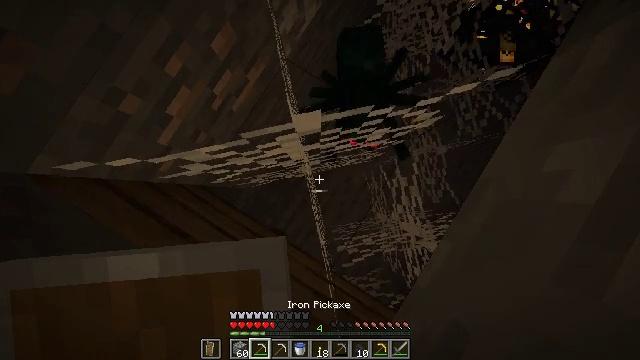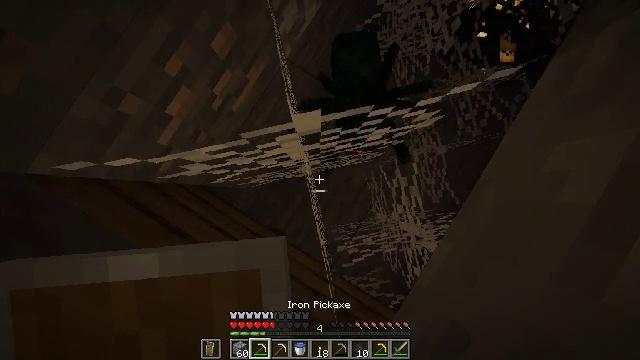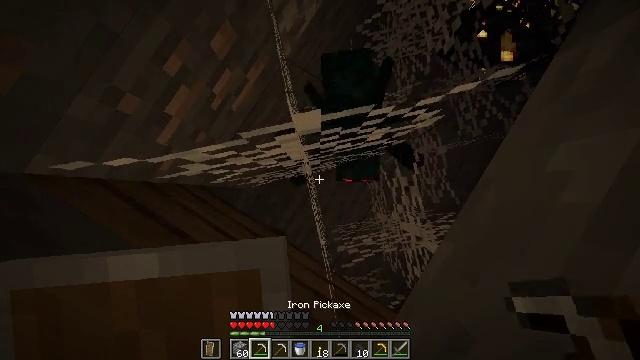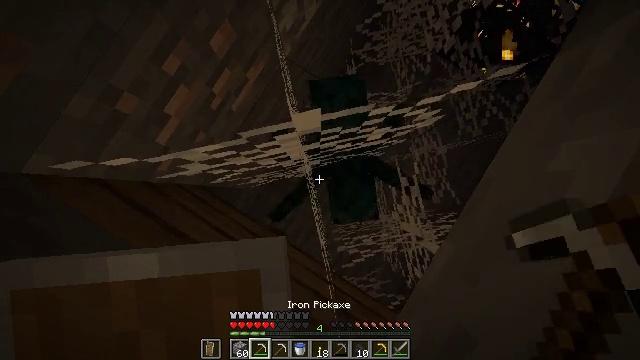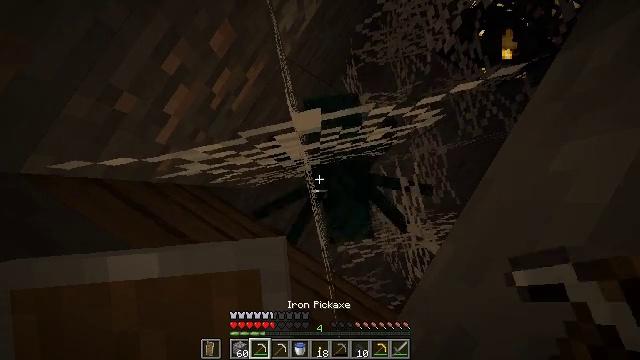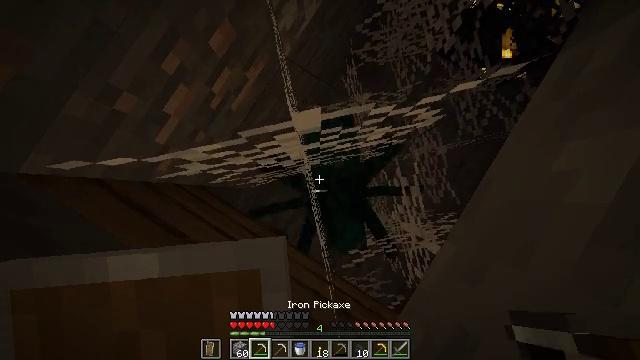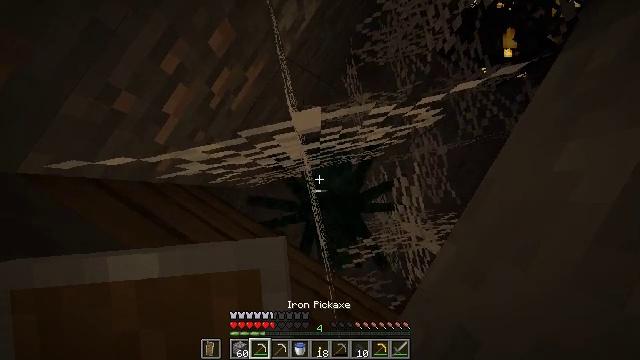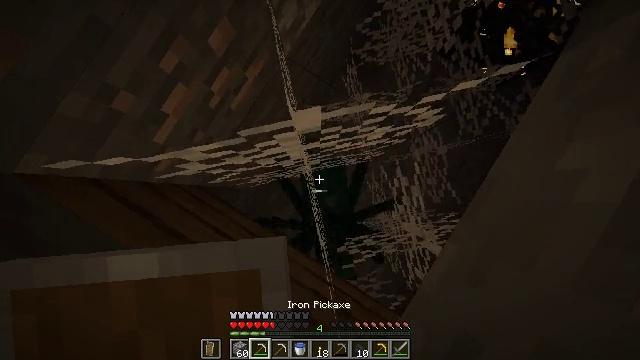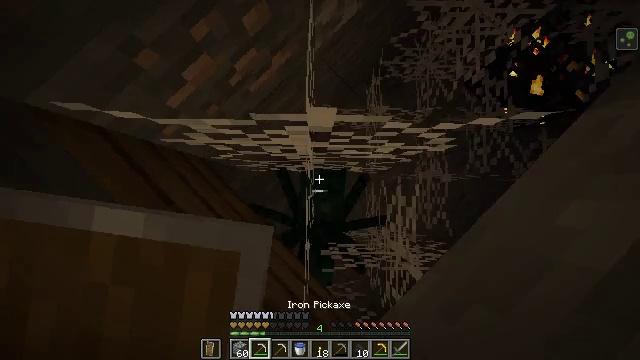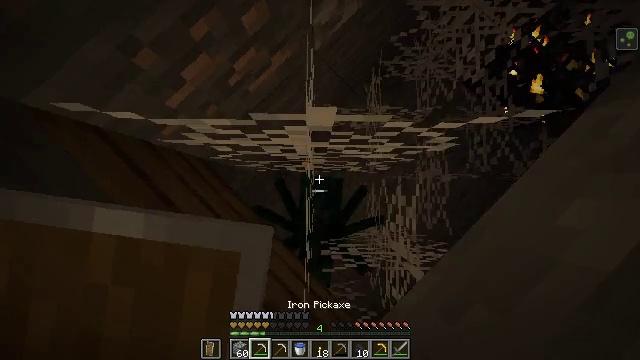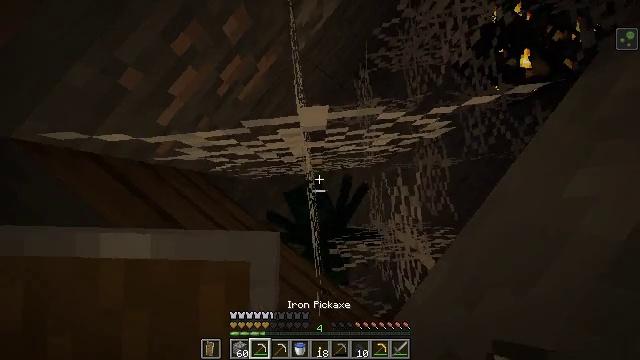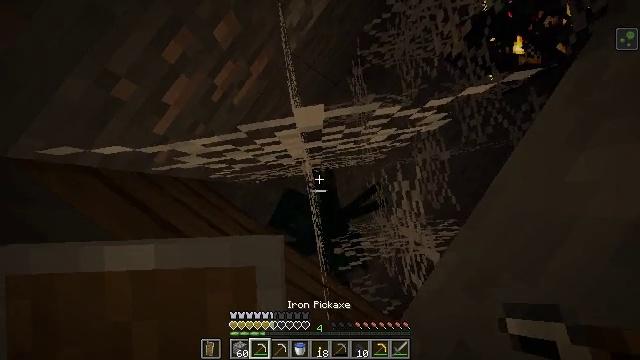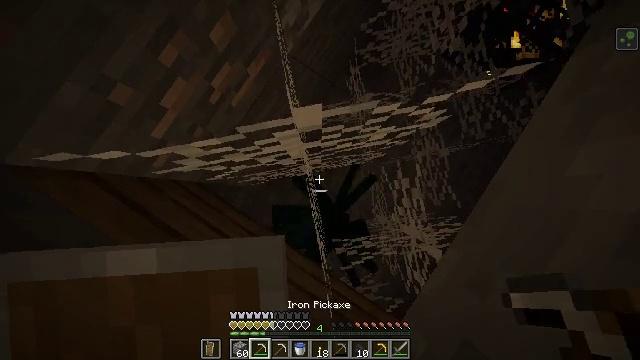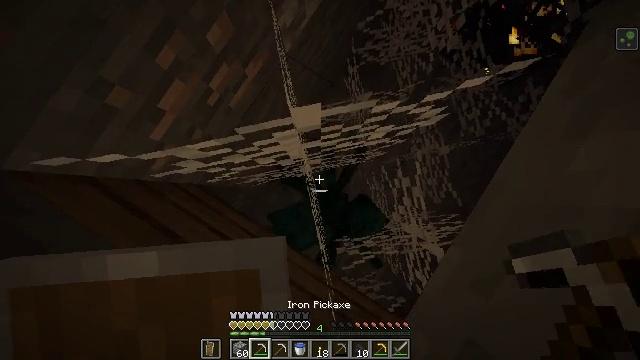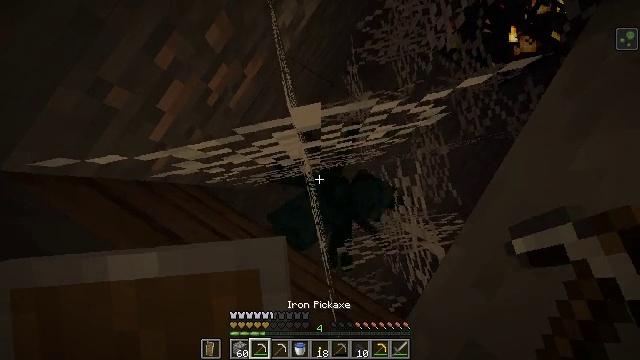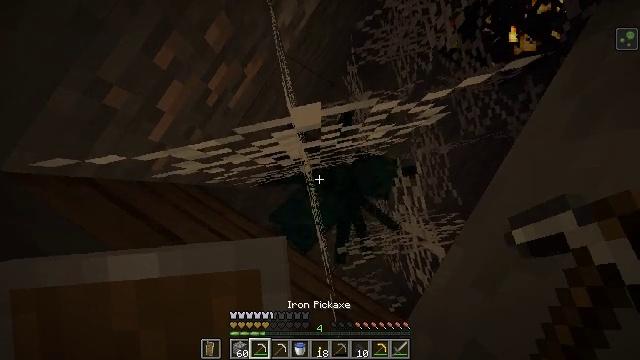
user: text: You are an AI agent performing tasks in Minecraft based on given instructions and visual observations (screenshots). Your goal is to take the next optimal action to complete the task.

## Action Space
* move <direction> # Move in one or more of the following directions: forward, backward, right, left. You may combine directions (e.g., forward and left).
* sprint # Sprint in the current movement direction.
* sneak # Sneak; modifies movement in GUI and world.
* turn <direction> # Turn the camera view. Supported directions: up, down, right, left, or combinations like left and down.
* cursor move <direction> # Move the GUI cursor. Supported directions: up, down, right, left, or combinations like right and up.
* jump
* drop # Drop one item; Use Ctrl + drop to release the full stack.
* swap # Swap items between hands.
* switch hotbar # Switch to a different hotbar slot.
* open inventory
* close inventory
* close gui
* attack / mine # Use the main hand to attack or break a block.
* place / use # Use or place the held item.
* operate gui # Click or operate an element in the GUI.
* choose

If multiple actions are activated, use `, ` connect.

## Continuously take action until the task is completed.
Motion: motion action
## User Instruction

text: Gather cobweb from abandoned mineshafts.
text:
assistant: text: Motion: jump
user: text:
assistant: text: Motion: jump
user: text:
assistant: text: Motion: jump
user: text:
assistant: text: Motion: jump
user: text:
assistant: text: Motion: jump
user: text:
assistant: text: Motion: jump
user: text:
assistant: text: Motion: jump
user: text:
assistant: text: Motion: jump
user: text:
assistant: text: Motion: jump
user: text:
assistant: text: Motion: jump
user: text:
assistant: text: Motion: jump
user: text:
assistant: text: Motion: jump
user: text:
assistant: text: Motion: jump
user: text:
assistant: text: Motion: jump
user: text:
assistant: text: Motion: jump
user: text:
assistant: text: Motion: jump
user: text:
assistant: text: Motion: jump
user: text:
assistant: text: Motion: jump
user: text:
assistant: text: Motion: jump
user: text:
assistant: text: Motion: jump
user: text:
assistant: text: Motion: move back, jump
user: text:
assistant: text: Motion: move back, jump
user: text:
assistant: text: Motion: move back, jump
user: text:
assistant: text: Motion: move back, jump
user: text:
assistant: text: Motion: move back, jump
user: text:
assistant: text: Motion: move back, jump
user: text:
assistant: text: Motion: move back, jump
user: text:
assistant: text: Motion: move back, jump
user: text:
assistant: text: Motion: move back, jump
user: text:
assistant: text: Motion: move back, jump